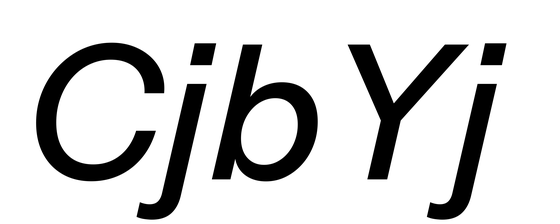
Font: InstrumentSans-Italic_Medium_Italic